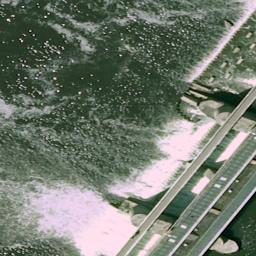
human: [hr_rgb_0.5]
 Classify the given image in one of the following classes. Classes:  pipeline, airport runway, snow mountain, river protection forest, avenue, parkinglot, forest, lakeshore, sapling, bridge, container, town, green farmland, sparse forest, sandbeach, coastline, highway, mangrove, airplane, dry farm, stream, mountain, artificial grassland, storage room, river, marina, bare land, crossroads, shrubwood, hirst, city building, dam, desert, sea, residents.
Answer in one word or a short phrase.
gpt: dam